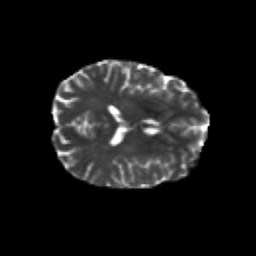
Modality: T2w
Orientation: axial
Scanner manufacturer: siemens
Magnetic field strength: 3 T
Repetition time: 6.8 s
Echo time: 0.093 s